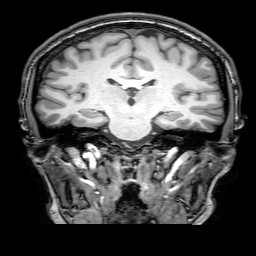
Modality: T1w
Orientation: sagittal
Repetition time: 0.00828 s
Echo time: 0.00388 s